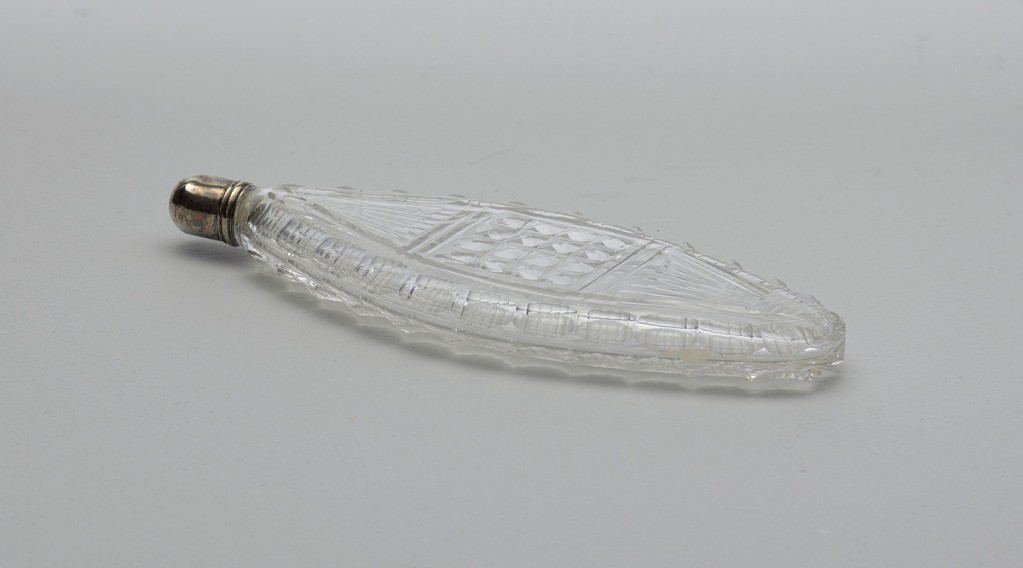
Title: Scent flask and cap
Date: ca. 1800
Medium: Glass
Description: Flattened ovoid body cut on each side with central panel of diamonds, rayed fluting either side, cut around the side with 2 rows of ridged printies, threaded neck, stopper; silver cap.